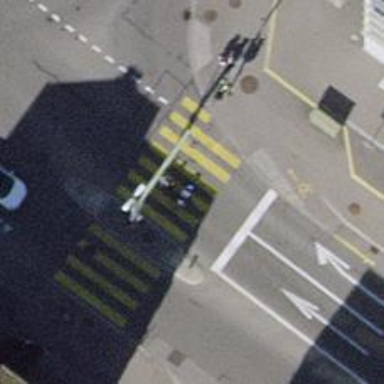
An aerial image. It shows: Railway crossing with traffic signals.